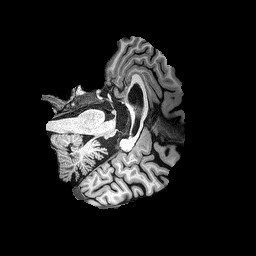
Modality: T1w
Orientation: axial
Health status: healthy